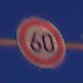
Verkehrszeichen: Geschwindigkeit60
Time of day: Night
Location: Outdoor (Urban)
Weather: PartlyCloudy
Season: NotSpecified
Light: Artificial